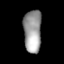
Tissue: lung
Cell type: Endothelial cells
Senescence score: 0.6455
Nuclear area (px): 742
Mean DAPI intensity: 156.07